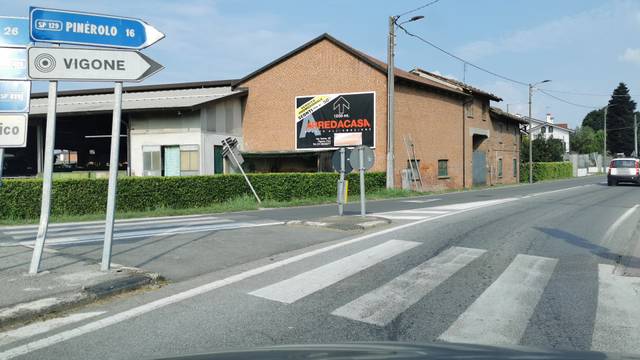
Region: Italy
Coordinates: 44.841, 7.503